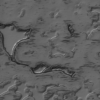
Label: not_dusty